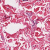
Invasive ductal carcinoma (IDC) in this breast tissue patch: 0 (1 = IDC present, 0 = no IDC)